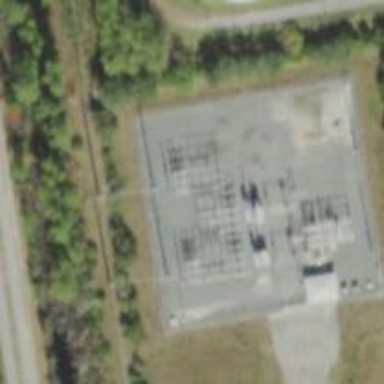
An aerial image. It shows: Distribution substation surrounded by fence.